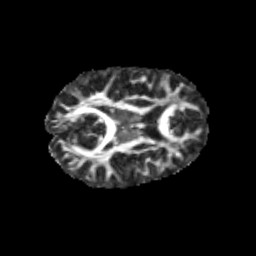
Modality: FA
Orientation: axial
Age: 10
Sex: male
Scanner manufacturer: siemens
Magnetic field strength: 3 T
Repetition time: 3.8 s
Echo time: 0.07 s